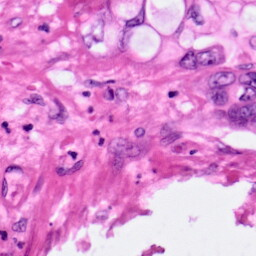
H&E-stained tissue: Pancreatic